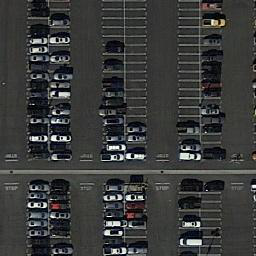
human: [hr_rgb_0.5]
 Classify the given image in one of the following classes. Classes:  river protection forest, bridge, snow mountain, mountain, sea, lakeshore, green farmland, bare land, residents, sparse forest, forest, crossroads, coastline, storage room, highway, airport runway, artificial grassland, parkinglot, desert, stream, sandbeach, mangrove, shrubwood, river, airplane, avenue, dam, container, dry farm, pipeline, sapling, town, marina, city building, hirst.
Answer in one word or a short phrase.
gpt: parkinglot